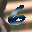
Label: 6